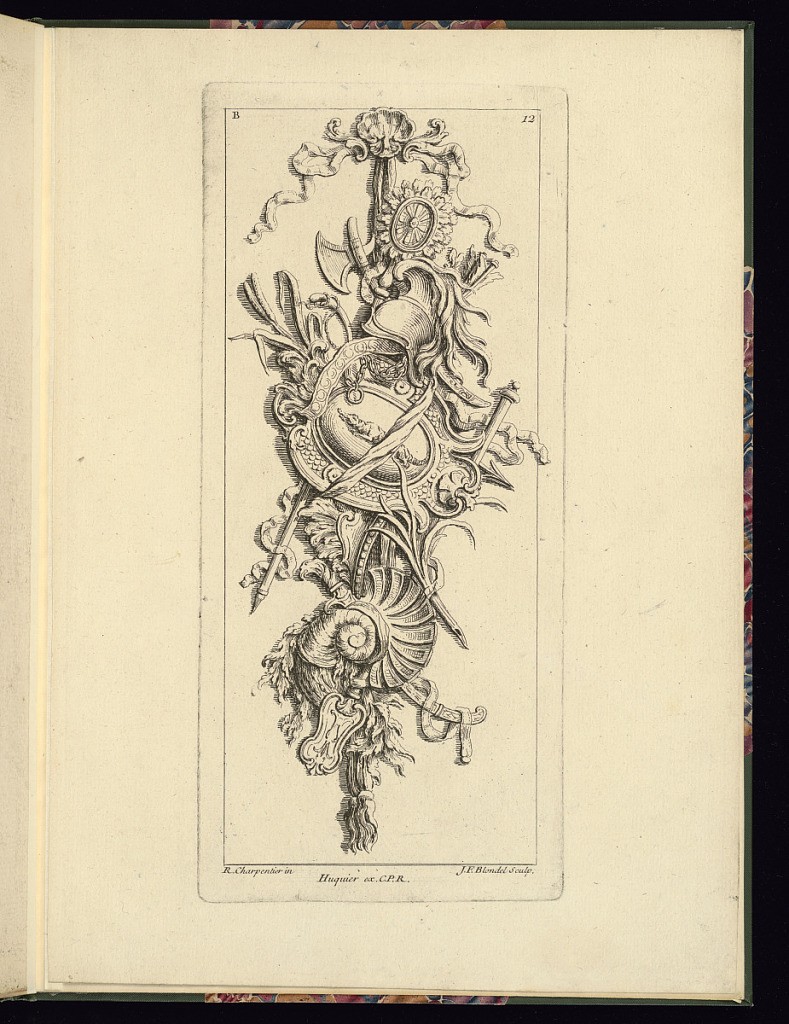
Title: Design for a Pendant Trophy
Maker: René Charpentier, French, 1680 - 1723
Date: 1738–61
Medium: Etching on laid paper
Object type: Print
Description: A design for an ornamental pendant trophy from a series of twelve plates. The trophy features arms and armor, a central framed cartouche with a crocodile or alligator, intertwined with palm leaves, ribbons, leaves and a shell, hanging from a tied ribbon from a central shell motif with acanthus leaf scrolls. The plate is signed and numbered.